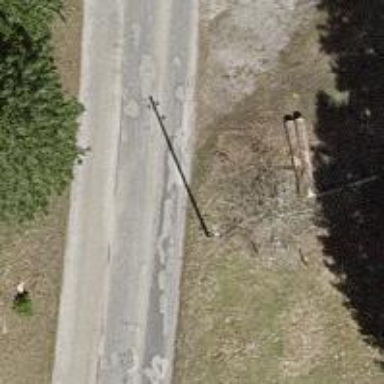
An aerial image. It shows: Power pole.